Chest X-ray:
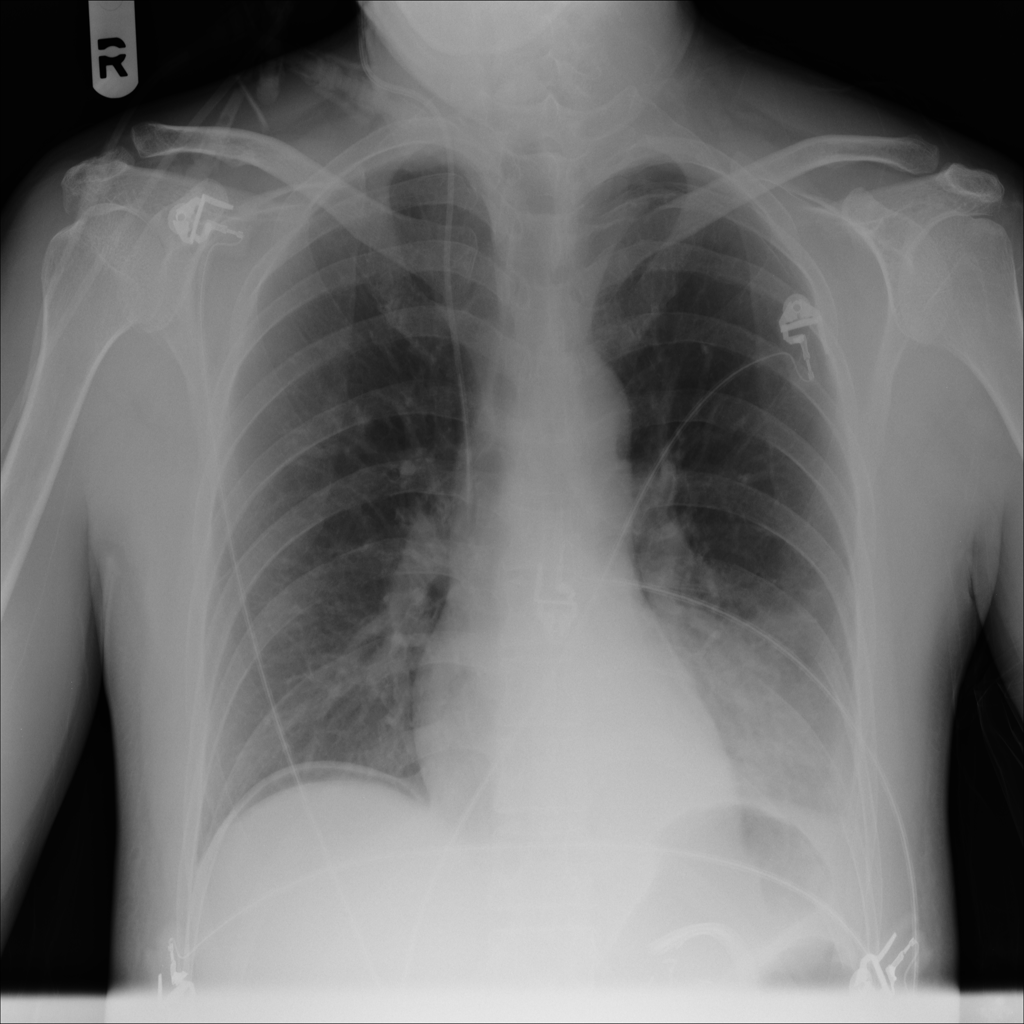
Findings: Consolidation, Effusion
No abnormal finding: no